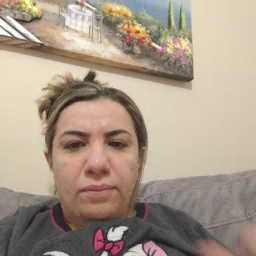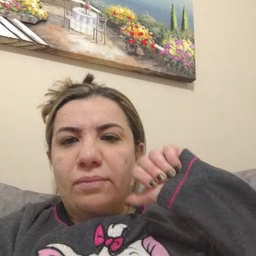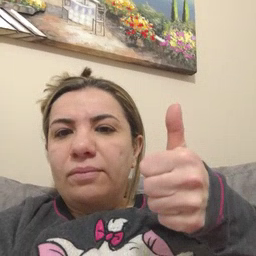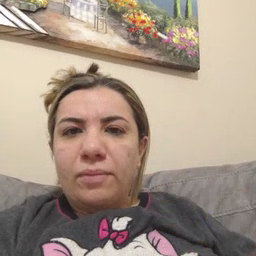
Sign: tomorrow